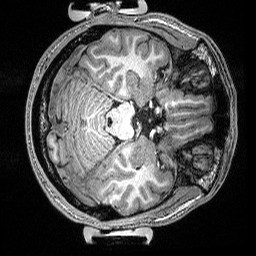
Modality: T1w
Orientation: axial